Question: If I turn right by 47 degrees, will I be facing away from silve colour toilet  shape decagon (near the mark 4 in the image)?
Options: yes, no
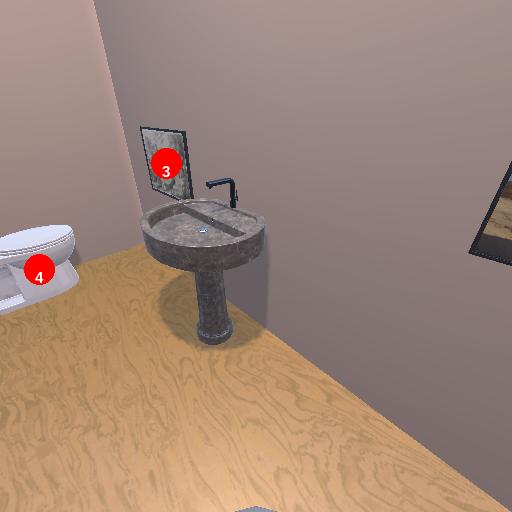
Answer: yes